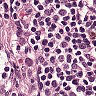
Metastatic tissue present: no